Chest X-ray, AP view. Patient: 15 years old, sex M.
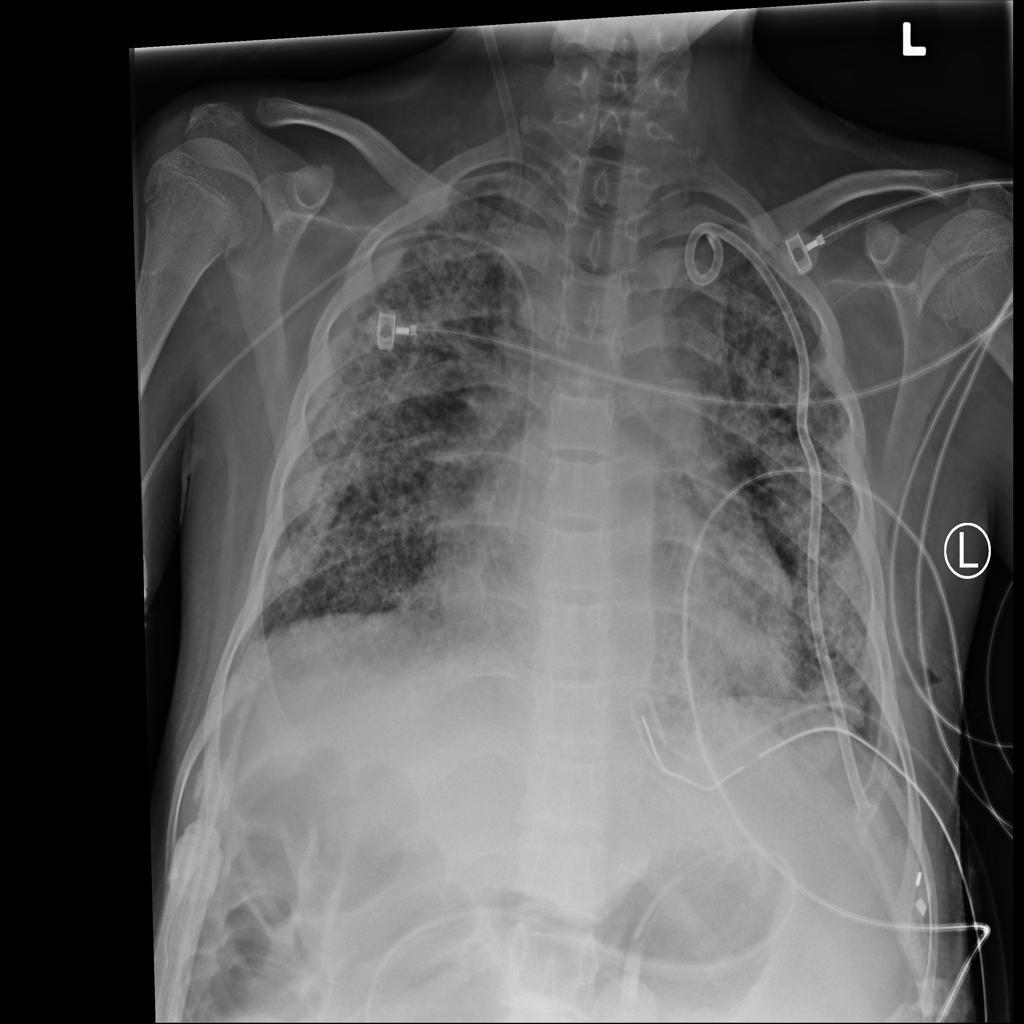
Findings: Infiltration, Pleural_Thickening, Pneumothorax